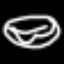
Label: donut